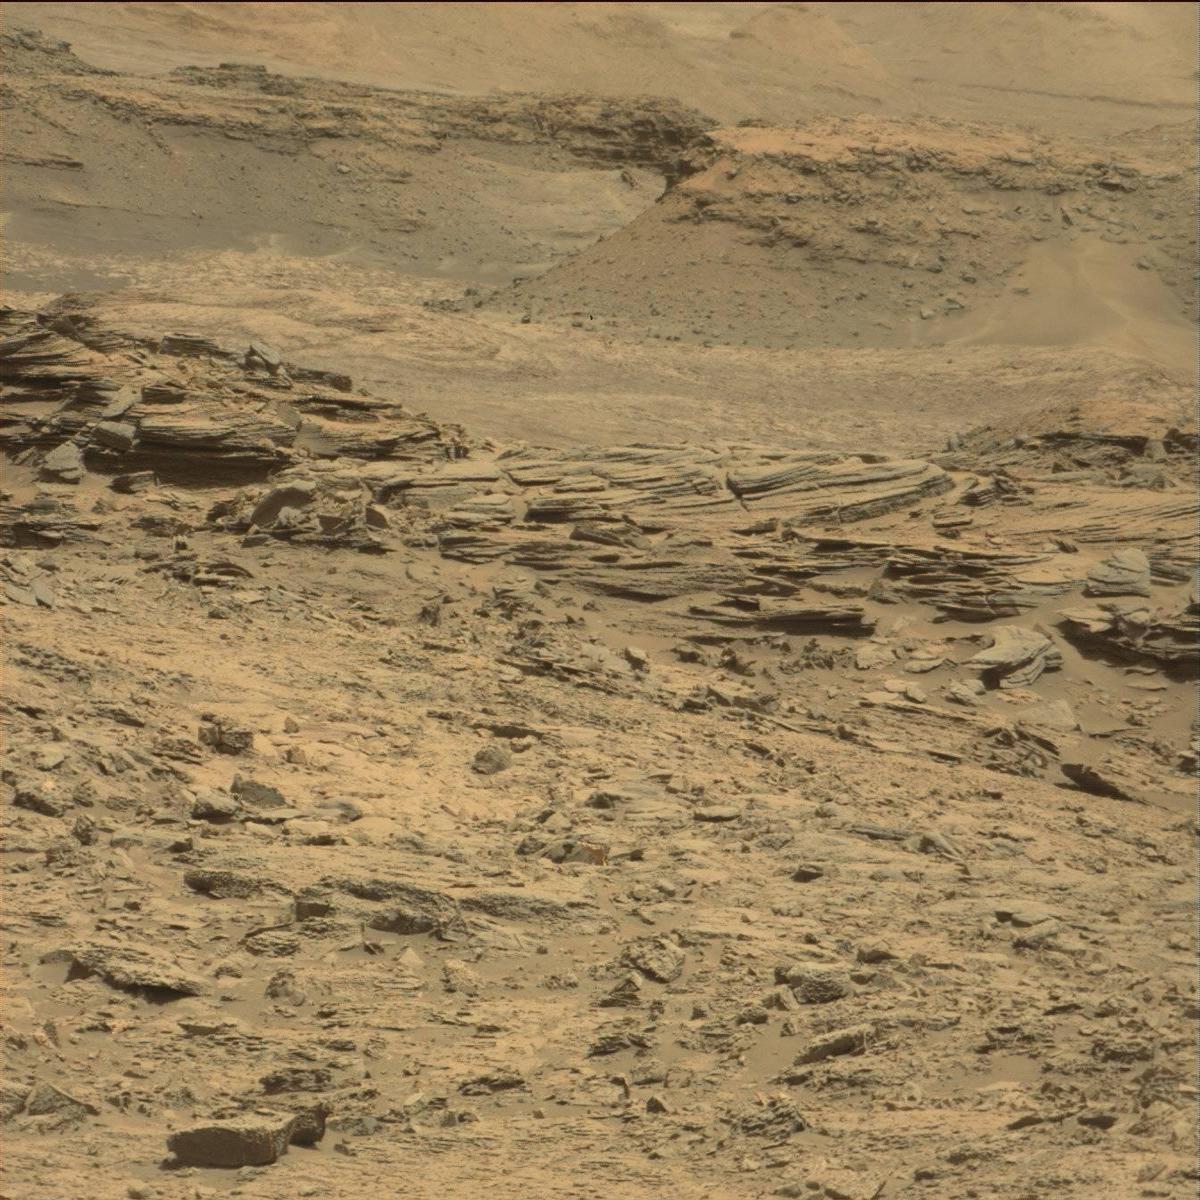
Terrain classes present: Bedrock, Ridge, Rock, Sand / Soil